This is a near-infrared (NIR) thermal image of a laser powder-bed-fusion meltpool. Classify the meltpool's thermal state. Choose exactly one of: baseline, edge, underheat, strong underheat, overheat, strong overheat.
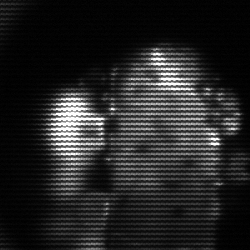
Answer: strong underheat